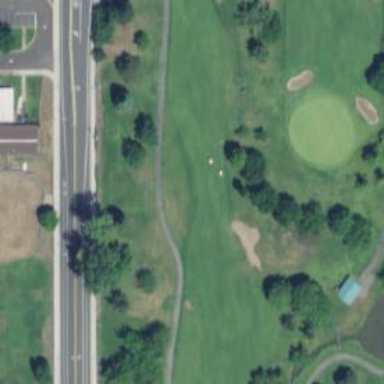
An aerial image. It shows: Pathway for golfing.